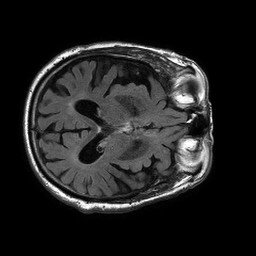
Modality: FLAIR
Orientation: axial
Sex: male
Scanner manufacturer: philips
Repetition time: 11 s
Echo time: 0.125 s